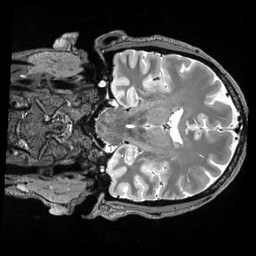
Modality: T2w
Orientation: coronal
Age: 46
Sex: male
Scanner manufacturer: siemens
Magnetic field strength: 3 T
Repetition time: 3.2 s
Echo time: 0.56 s